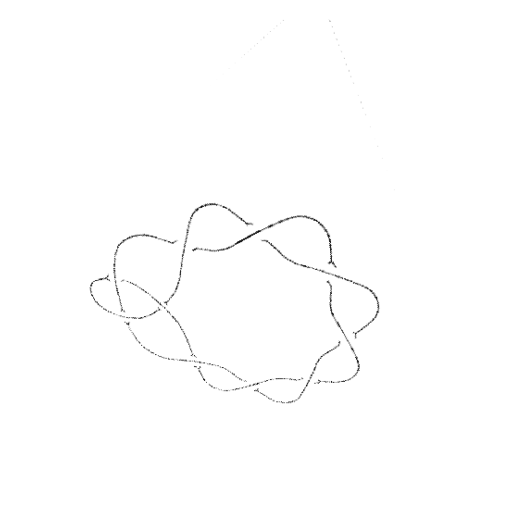
Crossing number: 10